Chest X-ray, PA view. Patient: 64 years old, sex F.
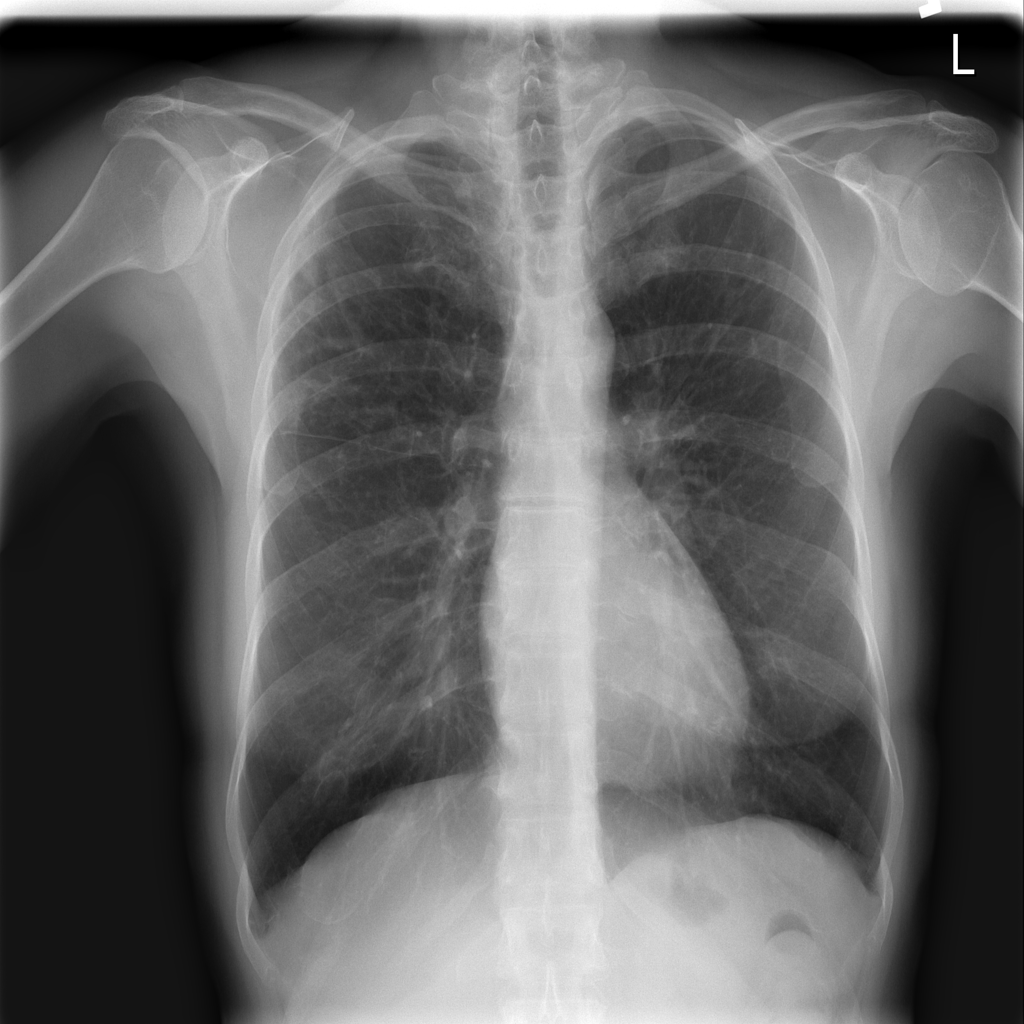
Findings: No Finding